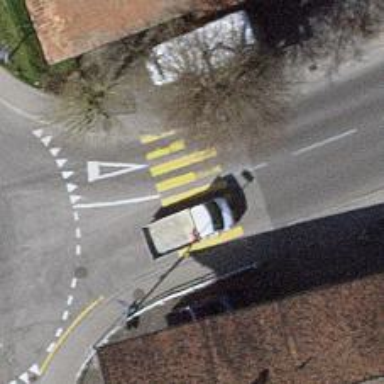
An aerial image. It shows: Uncontrolled road crossing with markings.